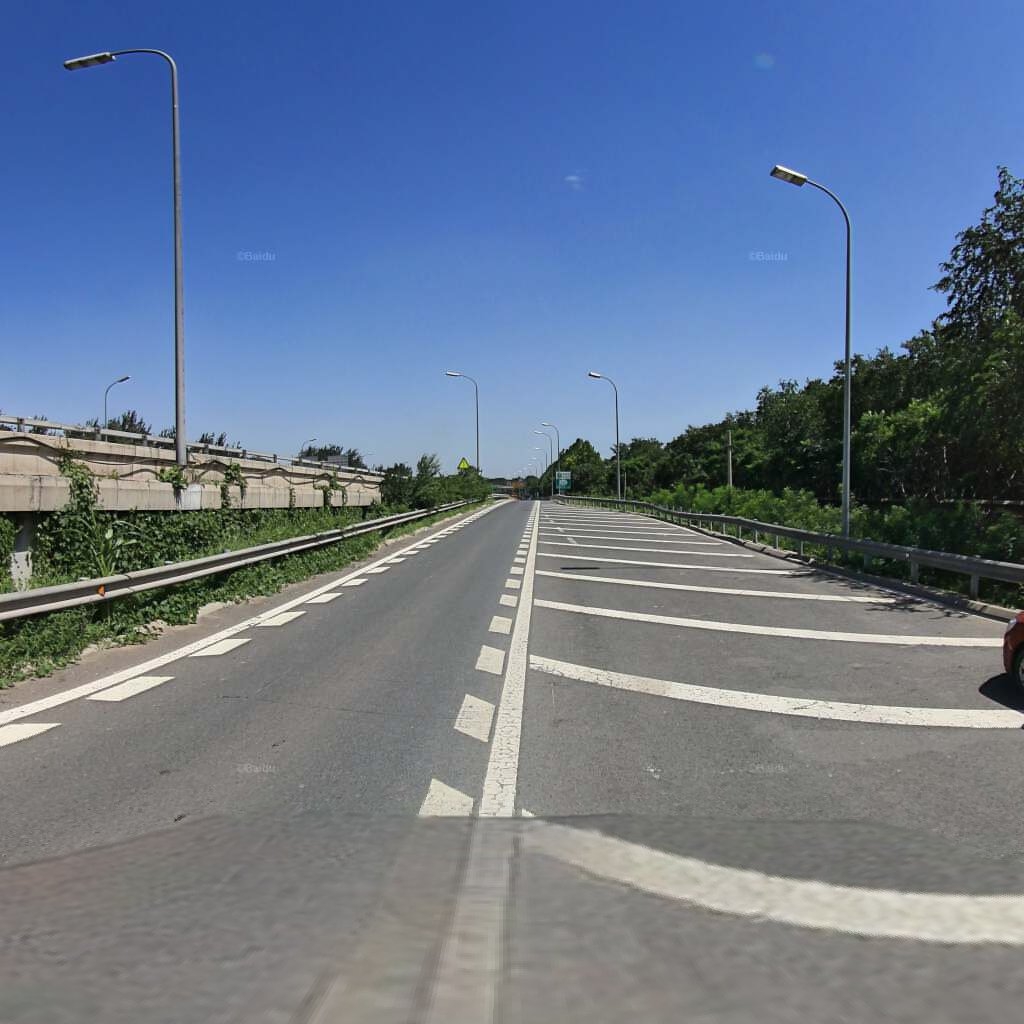
Region: Haidian
Road damage annotations: transverse crack